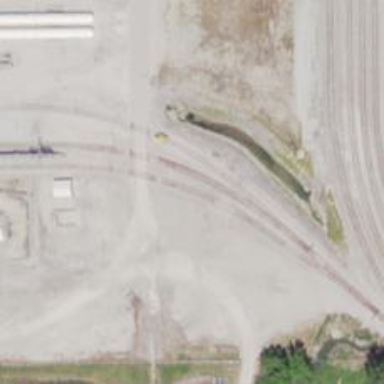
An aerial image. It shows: Railway spur service.